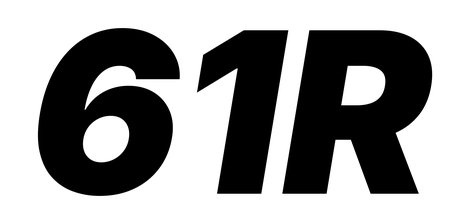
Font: Inter-Italic_Black_Italic